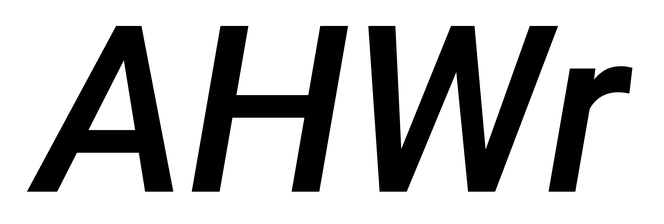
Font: Roboto-Italic_Medium_Italic